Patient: sex F, age 19
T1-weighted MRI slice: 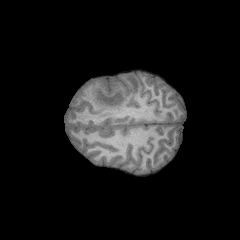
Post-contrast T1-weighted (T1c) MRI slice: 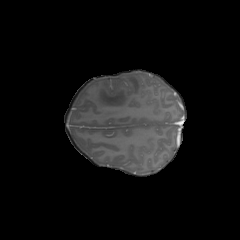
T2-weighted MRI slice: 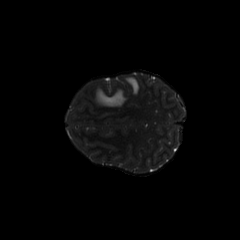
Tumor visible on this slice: yes
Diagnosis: Astrocytoma, IDH-mutant
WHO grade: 4